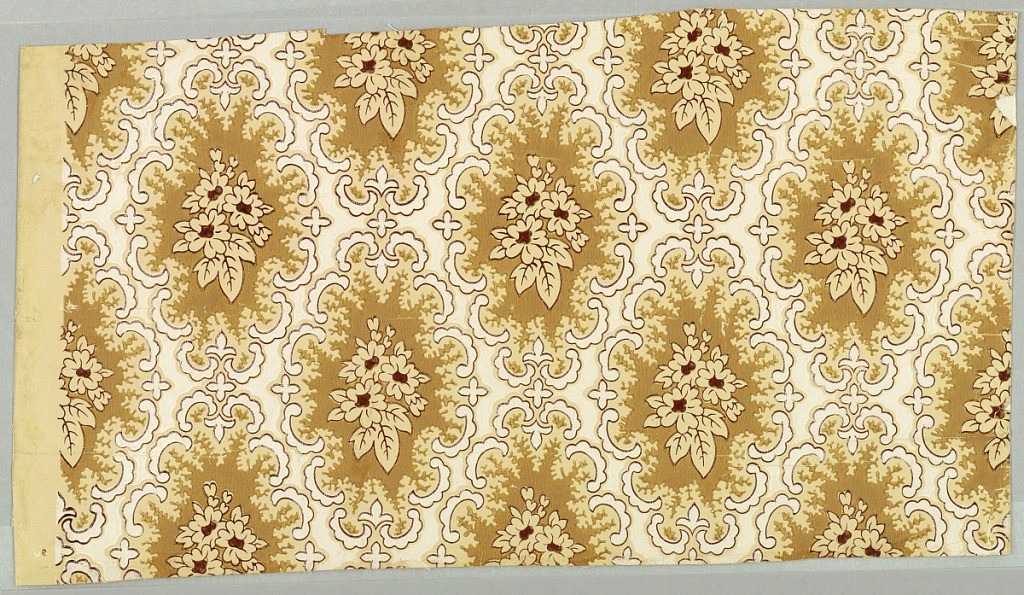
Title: Sidewall
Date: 1870–80
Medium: Machine-printed
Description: Series of diamond shaped medallions running diagonally, all alike. Center of each consists of a spray of three flowers and leaves, border is formed by a series of broken scrolls. Printed in tans and browns on beige colored glazed field.